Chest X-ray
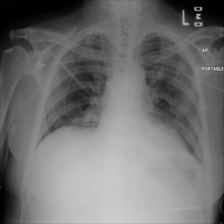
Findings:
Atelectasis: negative
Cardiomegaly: negative
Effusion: negative
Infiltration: negative
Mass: negative
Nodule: negative
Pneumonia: negative
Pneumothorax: negative
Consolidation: negative
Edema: negative
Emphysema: negative
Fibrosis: negative
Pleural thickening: negative
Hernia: negative